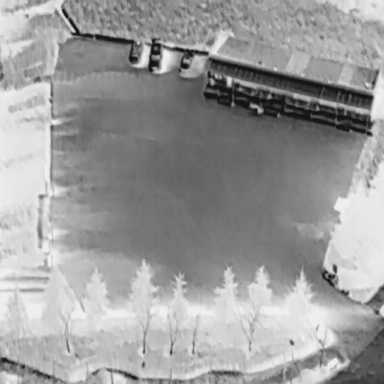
There are three Cars in the infrared image.